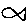
Label: fish